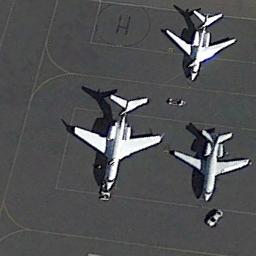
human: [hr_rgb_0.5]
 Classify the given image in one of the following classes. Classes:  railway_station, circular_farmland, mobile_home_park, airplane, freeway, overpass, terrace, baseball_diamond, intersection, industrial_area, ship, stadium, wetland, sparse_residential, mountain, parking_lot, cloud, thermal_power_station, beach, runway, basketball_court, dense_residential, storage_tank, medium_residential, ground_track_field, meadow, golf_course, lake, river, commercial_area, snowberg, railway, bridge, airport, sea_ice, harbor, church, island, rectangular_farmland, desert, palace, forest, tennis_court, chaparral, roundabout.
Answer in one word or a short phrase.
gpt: airplane